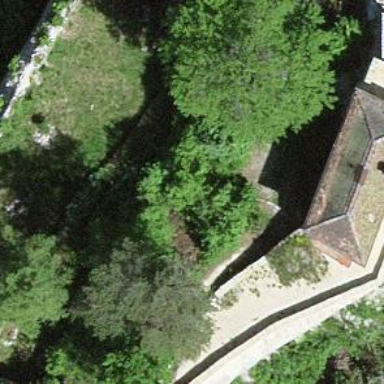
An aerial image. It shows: Castle with historical significance.